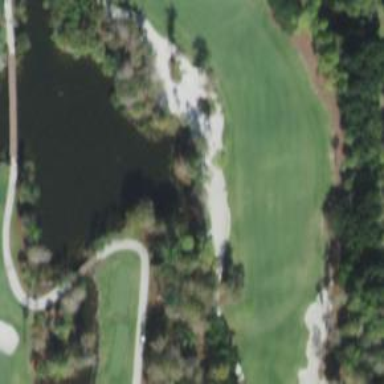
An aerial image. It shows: Grassy area designated as golf fairway.